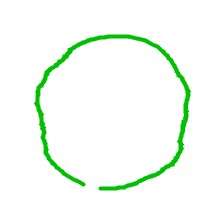
Shape: circle